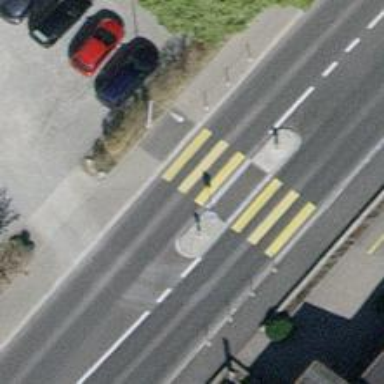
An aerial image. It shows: Zebra crossing on the road.